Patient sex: M
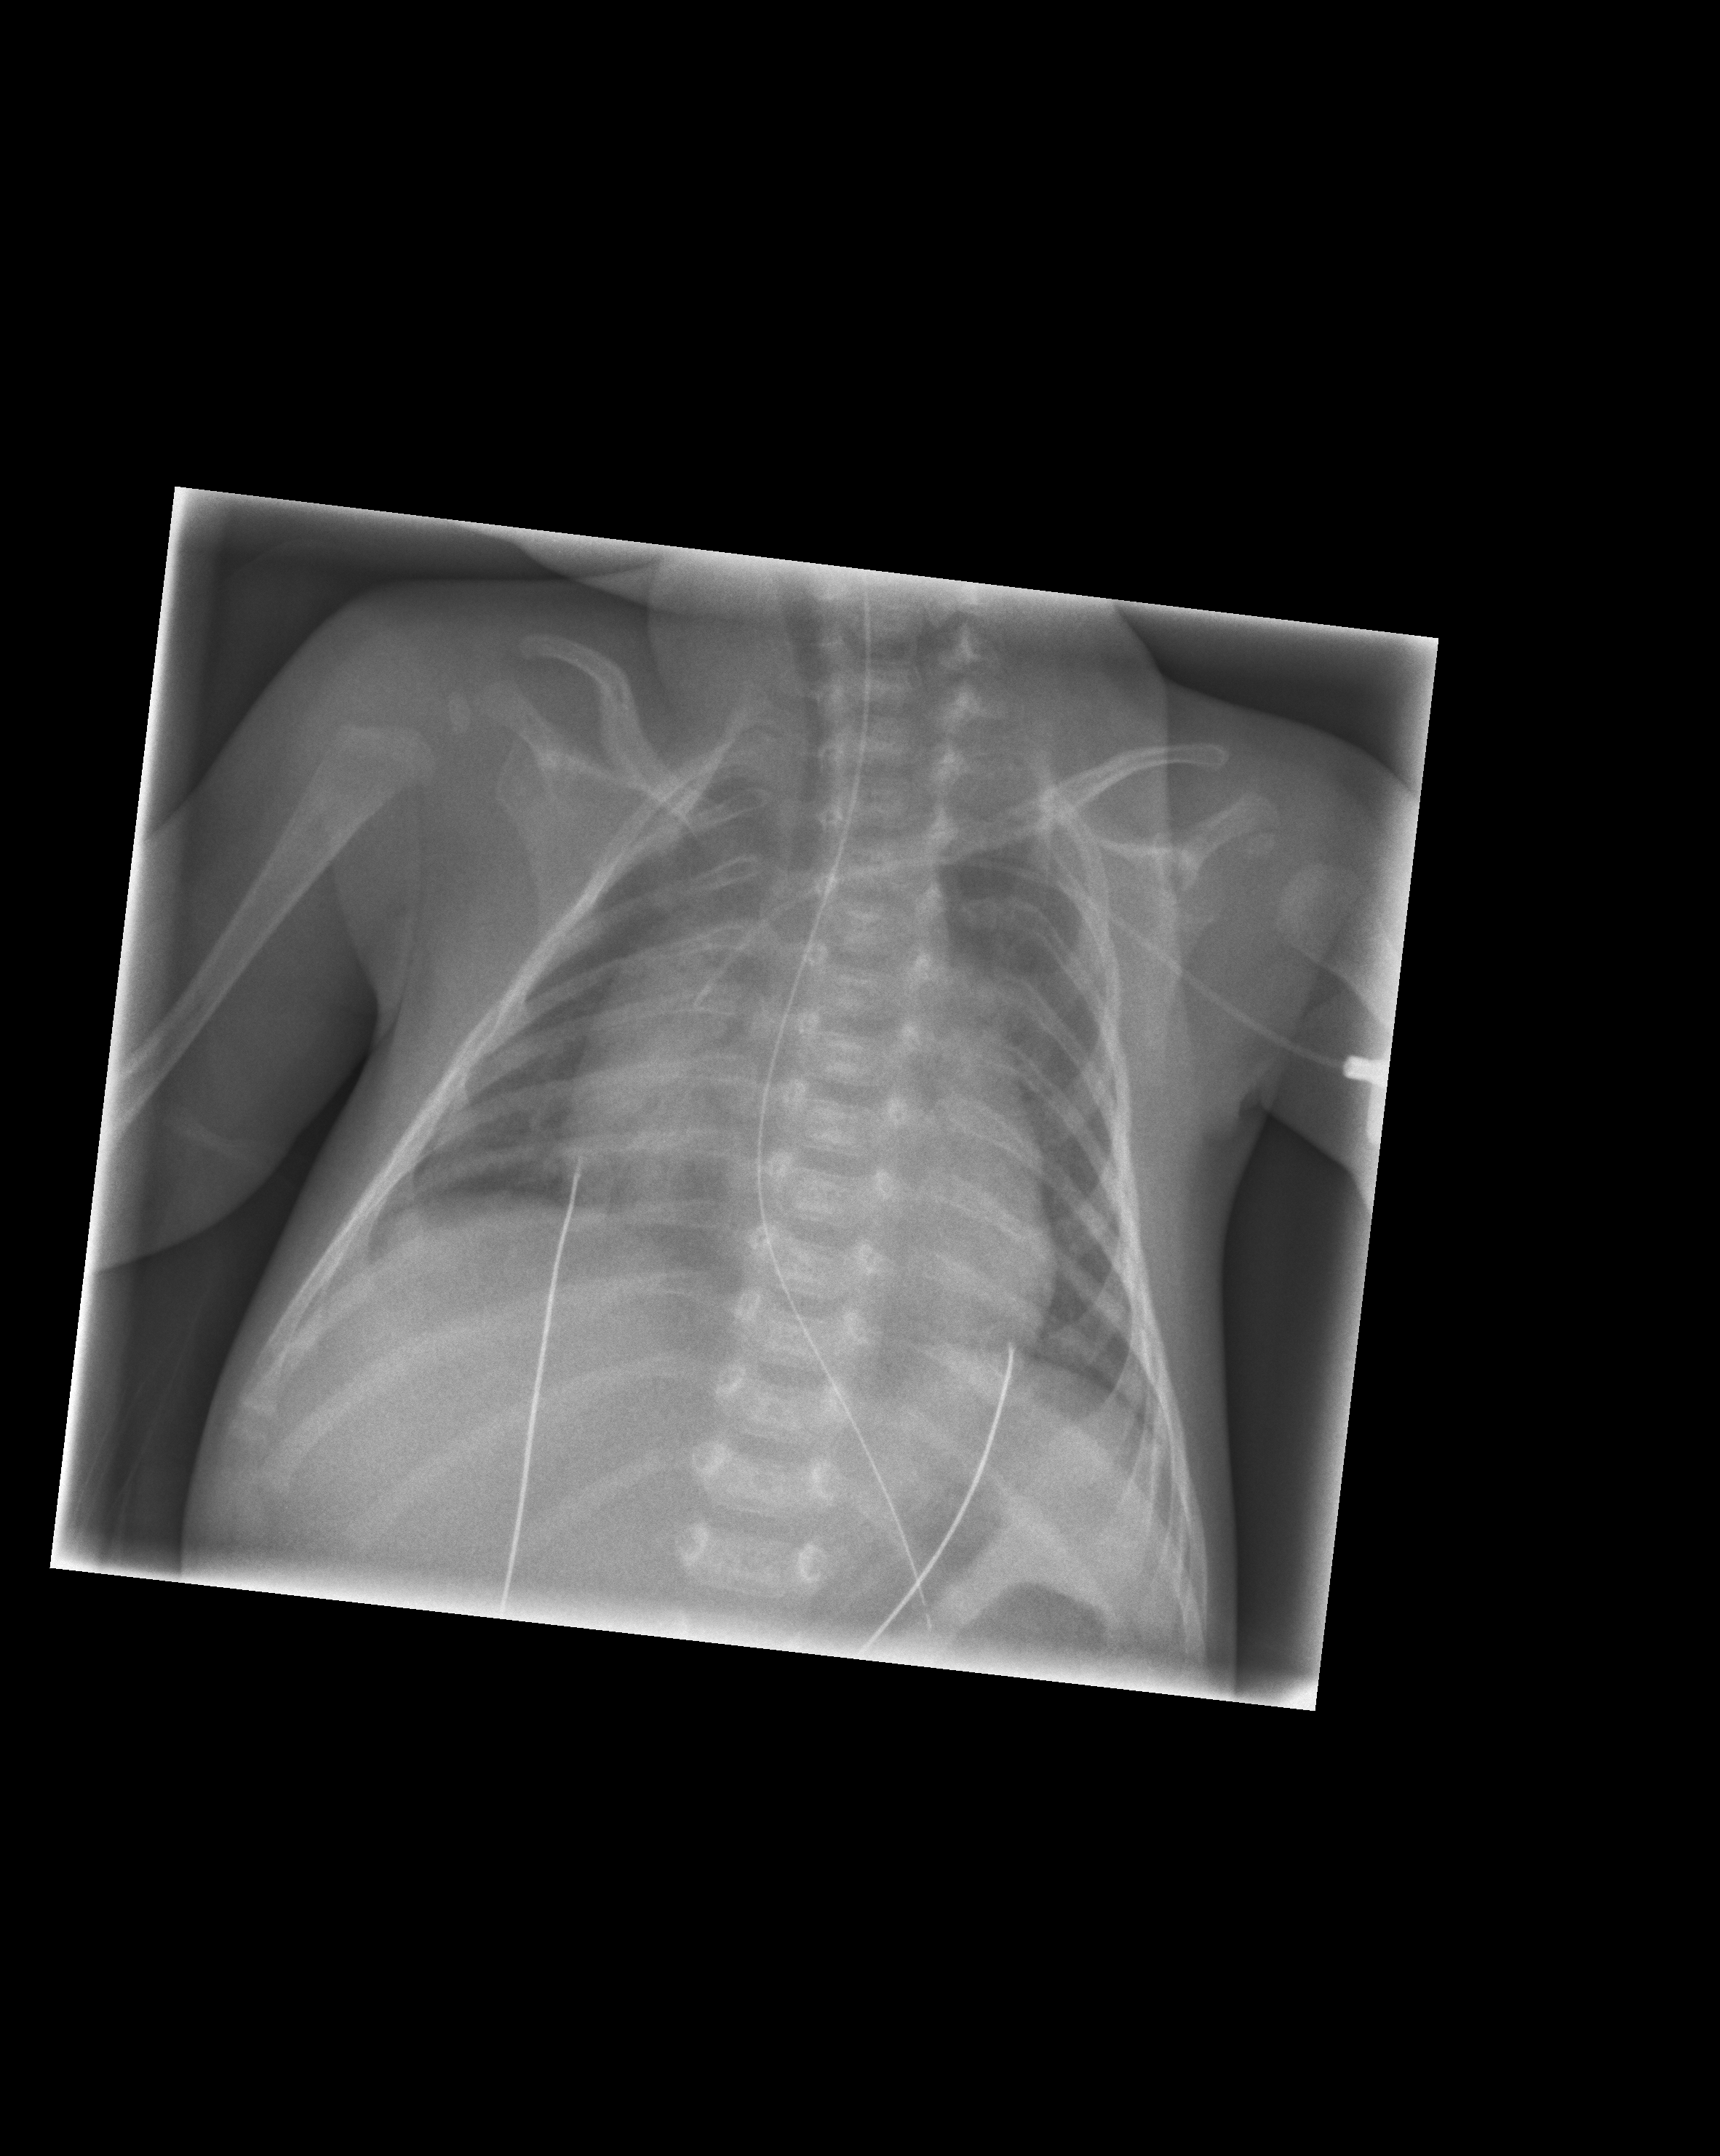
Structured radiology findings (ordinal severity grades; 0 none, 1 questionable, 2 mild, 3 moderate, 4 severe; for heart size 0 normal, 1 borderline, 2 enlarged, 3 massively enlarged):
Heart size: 3
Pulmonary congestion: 0
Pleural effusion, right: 0
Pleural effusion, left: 0
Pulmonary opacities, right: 2
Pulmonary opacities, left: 0
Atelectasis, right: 0
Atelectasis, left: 0